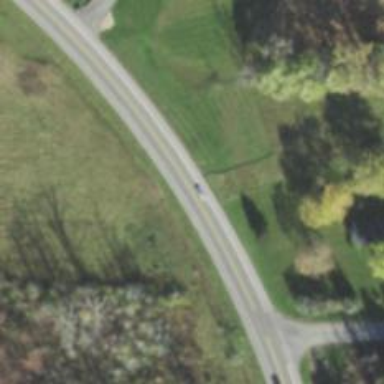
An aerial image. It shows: Secondary road.